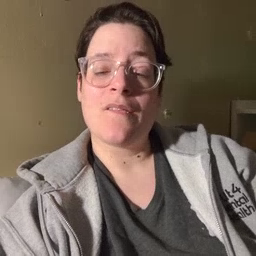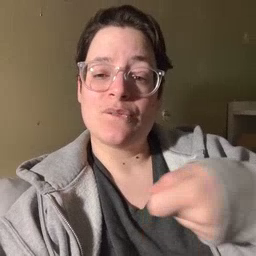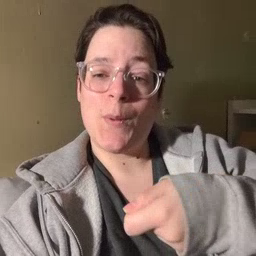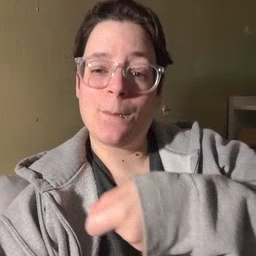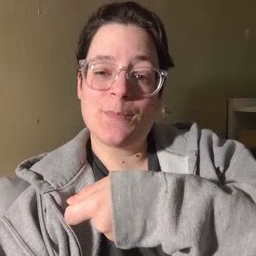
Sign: vacuum